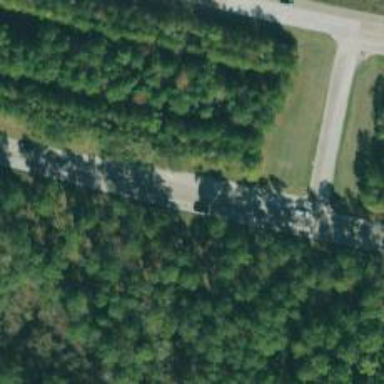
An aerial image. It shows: Trunk highway.